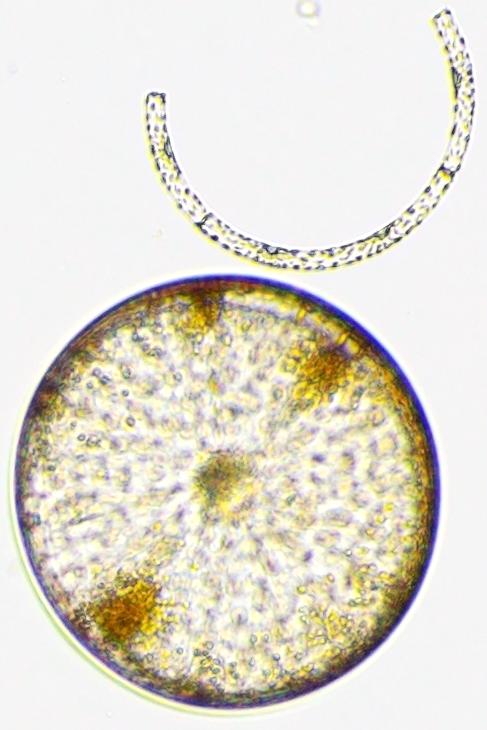
Label: Coscinodiscus